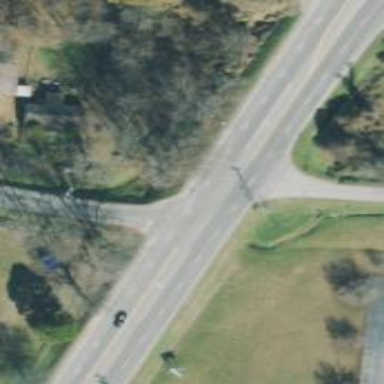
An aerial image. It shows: Asphalt road classified as trunk highway.